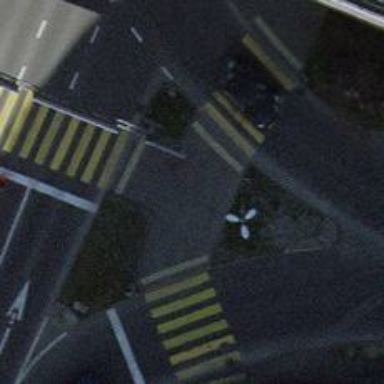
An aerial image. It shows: Traffic calming island.